Question: I am learning storm.I have a doubt regarding the number of topology we can run at a time on Apache Storm.I have submitted two topologies on storm cluster but at a time only one topology runs.I need to KILL or DEACTIVATE the already present topology to run any new topology.
I am using Storm 0.9.4
Zookeeper 3.4.6
Kafka 2.10-0.8.2.1
I am running one instance of storm nimbus,supervisor and ui.
Do I need to run multiple instances of each?
What do I need to do to run multiple topologoies at the same time?
I am attaching the screenshot of my storm ui.

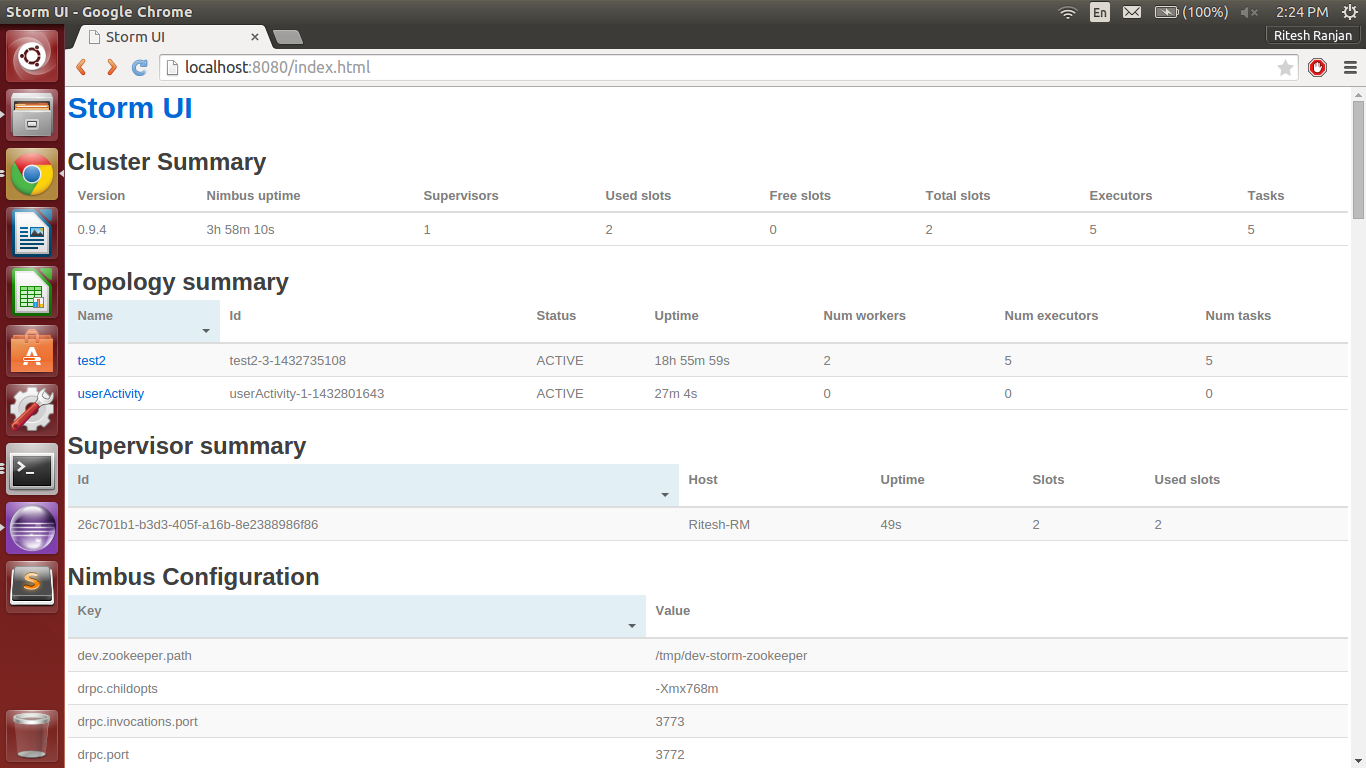
Answer: I was using only 2 supervisor.slots.ports(in storm.yaml).And setNumWorkers() in my topology configuration was also specified as 2.Hence,the topology which was running first was occupying both the slots. Now, I have set 5 supervisor.slots.ports and things are working fine.I am able to run multiple topologies at a time.